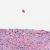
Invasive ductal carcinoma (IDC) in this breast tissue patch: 1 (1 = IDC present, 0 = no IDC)